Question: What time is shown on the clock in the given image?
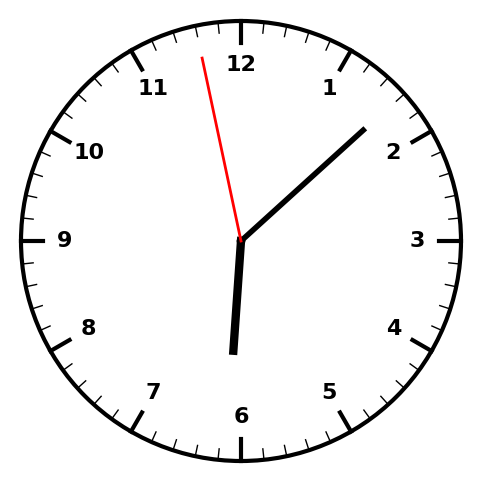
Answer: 06:07:58